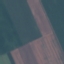
Land use / land cover class: AnnualCrop